Interaction volume radius: 10 \u00c5
Interaction volume height: 30 \u00c5
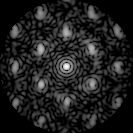
Disorder parameter: 0.4528